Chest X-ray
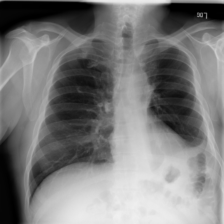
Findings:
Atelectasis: negative
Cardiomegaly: negative
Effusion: negative
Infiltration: positive
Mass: negative
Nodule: positive
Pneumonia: negative
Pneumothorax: negative
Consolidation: negative
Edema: negative
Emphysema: negative
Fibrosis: negative
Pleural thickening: negative
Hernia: negative